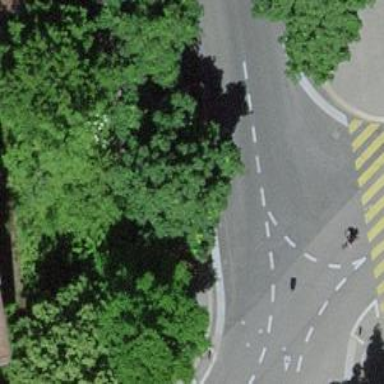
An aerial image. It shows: Avenue lined with trees.